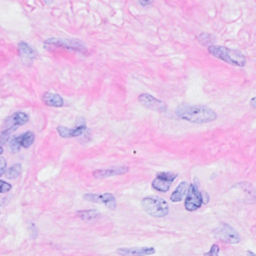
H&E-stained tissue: Breast